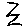
Label: zigzag